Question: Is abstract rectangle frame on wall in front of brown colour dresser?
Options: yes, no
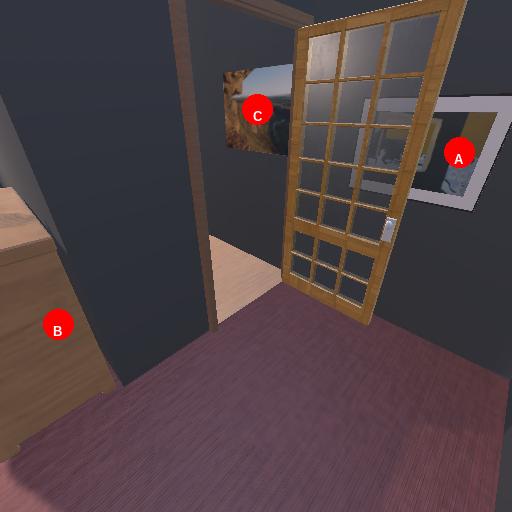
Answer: yes